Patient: sex F, age 52
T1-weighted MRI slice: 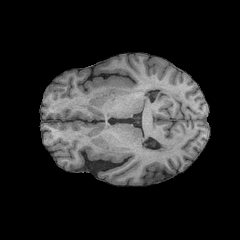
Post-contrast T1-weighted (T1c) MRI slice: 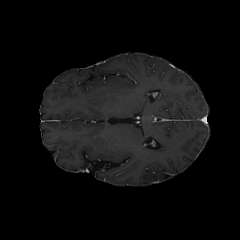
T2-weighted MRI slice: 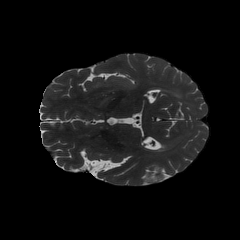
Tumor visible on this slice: yes
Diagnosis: Glioblastoma, IDH-wildtype
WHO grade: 4